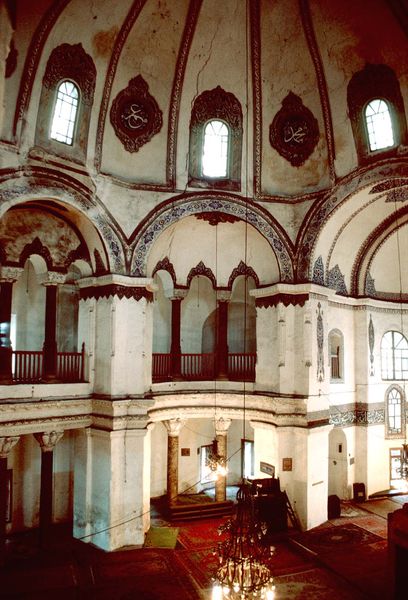
Titel: Kirche der Heiligen Sergius und Bacchus (Kücük Ayasofya Camii)
Standort: Istanbul, Sultanahmet (EU - Türkei)
Schlagwörter: weiß, braun, fenster, lampe, pfeiler, raum, säule, säulen, rot, wand, architektur, innenraum, kirche, boden, decke, schrift, bogen, weis, kuppel, leuchter, lüster, foto, fotografie, bögen, nische, stütze, kuppeln, moschee, altar, photo, arabisch, kirchenraum, arabesken, photografie, nischen, nieschen, luster, charlotte, photographiert, photografiert